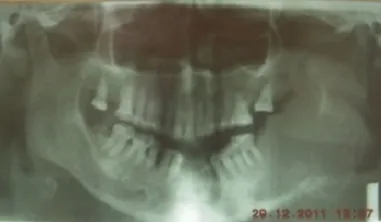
Orthopantomogram showing ill defined radiolucency associated with pathological fracture.
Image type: radiology (x_ray)